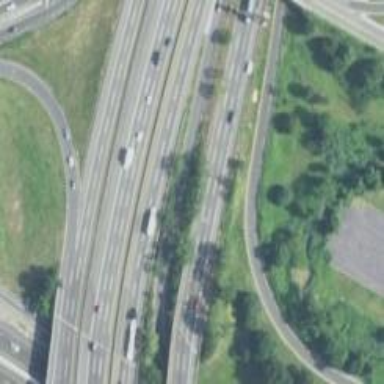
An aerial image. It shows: Trunk link highway.